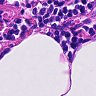
Metastatic tissue present: no